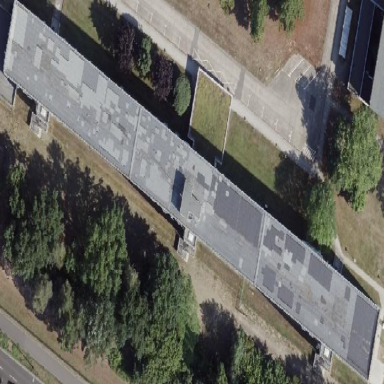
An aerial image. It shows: Office building with flat roof.